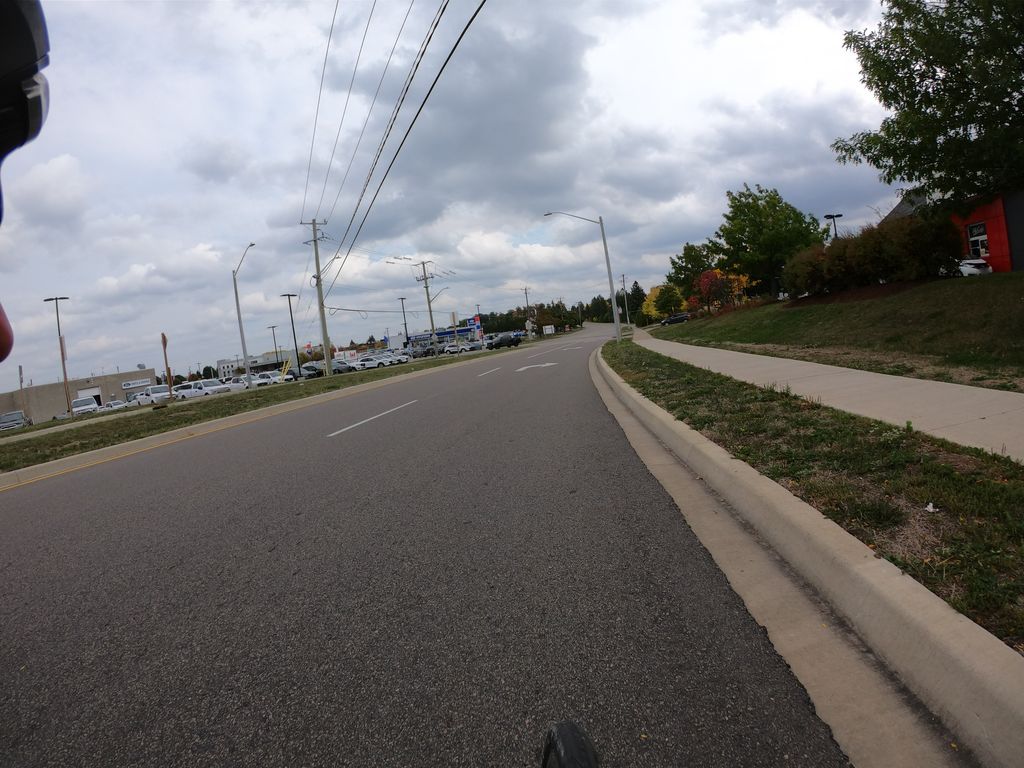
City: kitchener-waterloo